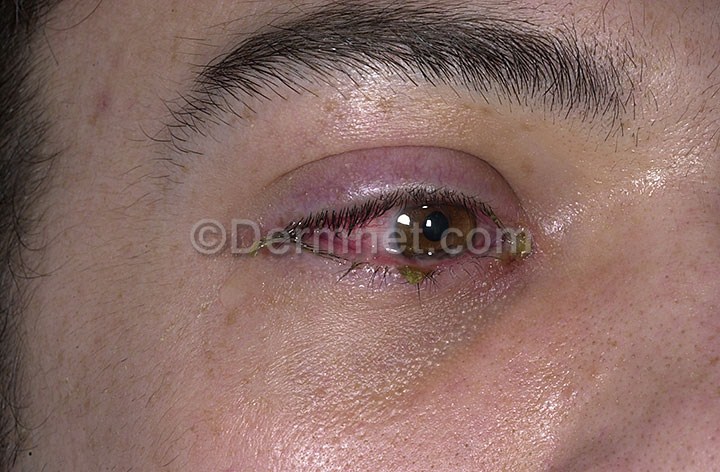
Disease: Vasculitis Photos